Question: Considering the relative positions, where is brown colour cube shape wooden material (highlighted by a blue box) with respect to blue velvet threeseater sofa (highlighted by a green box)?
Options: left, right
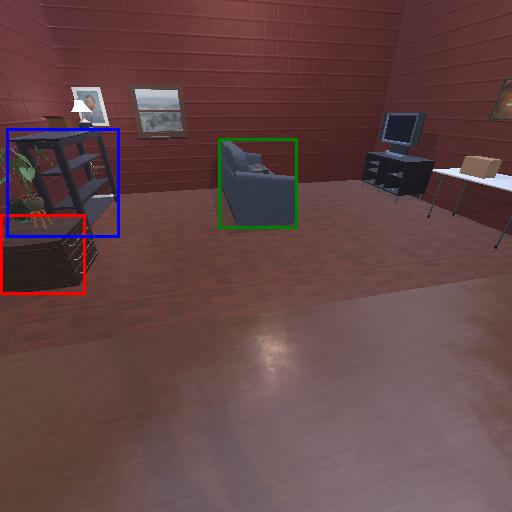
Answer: left